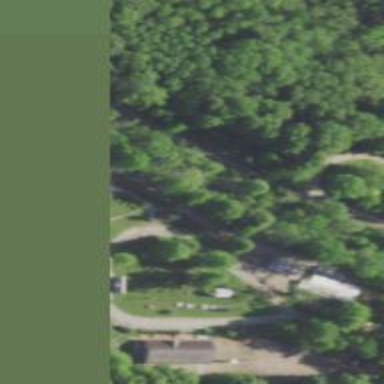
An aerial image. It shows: Miniature railway.